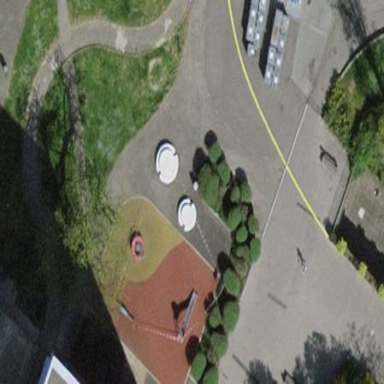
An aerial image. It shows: Playground area for leisure land.